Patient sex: M
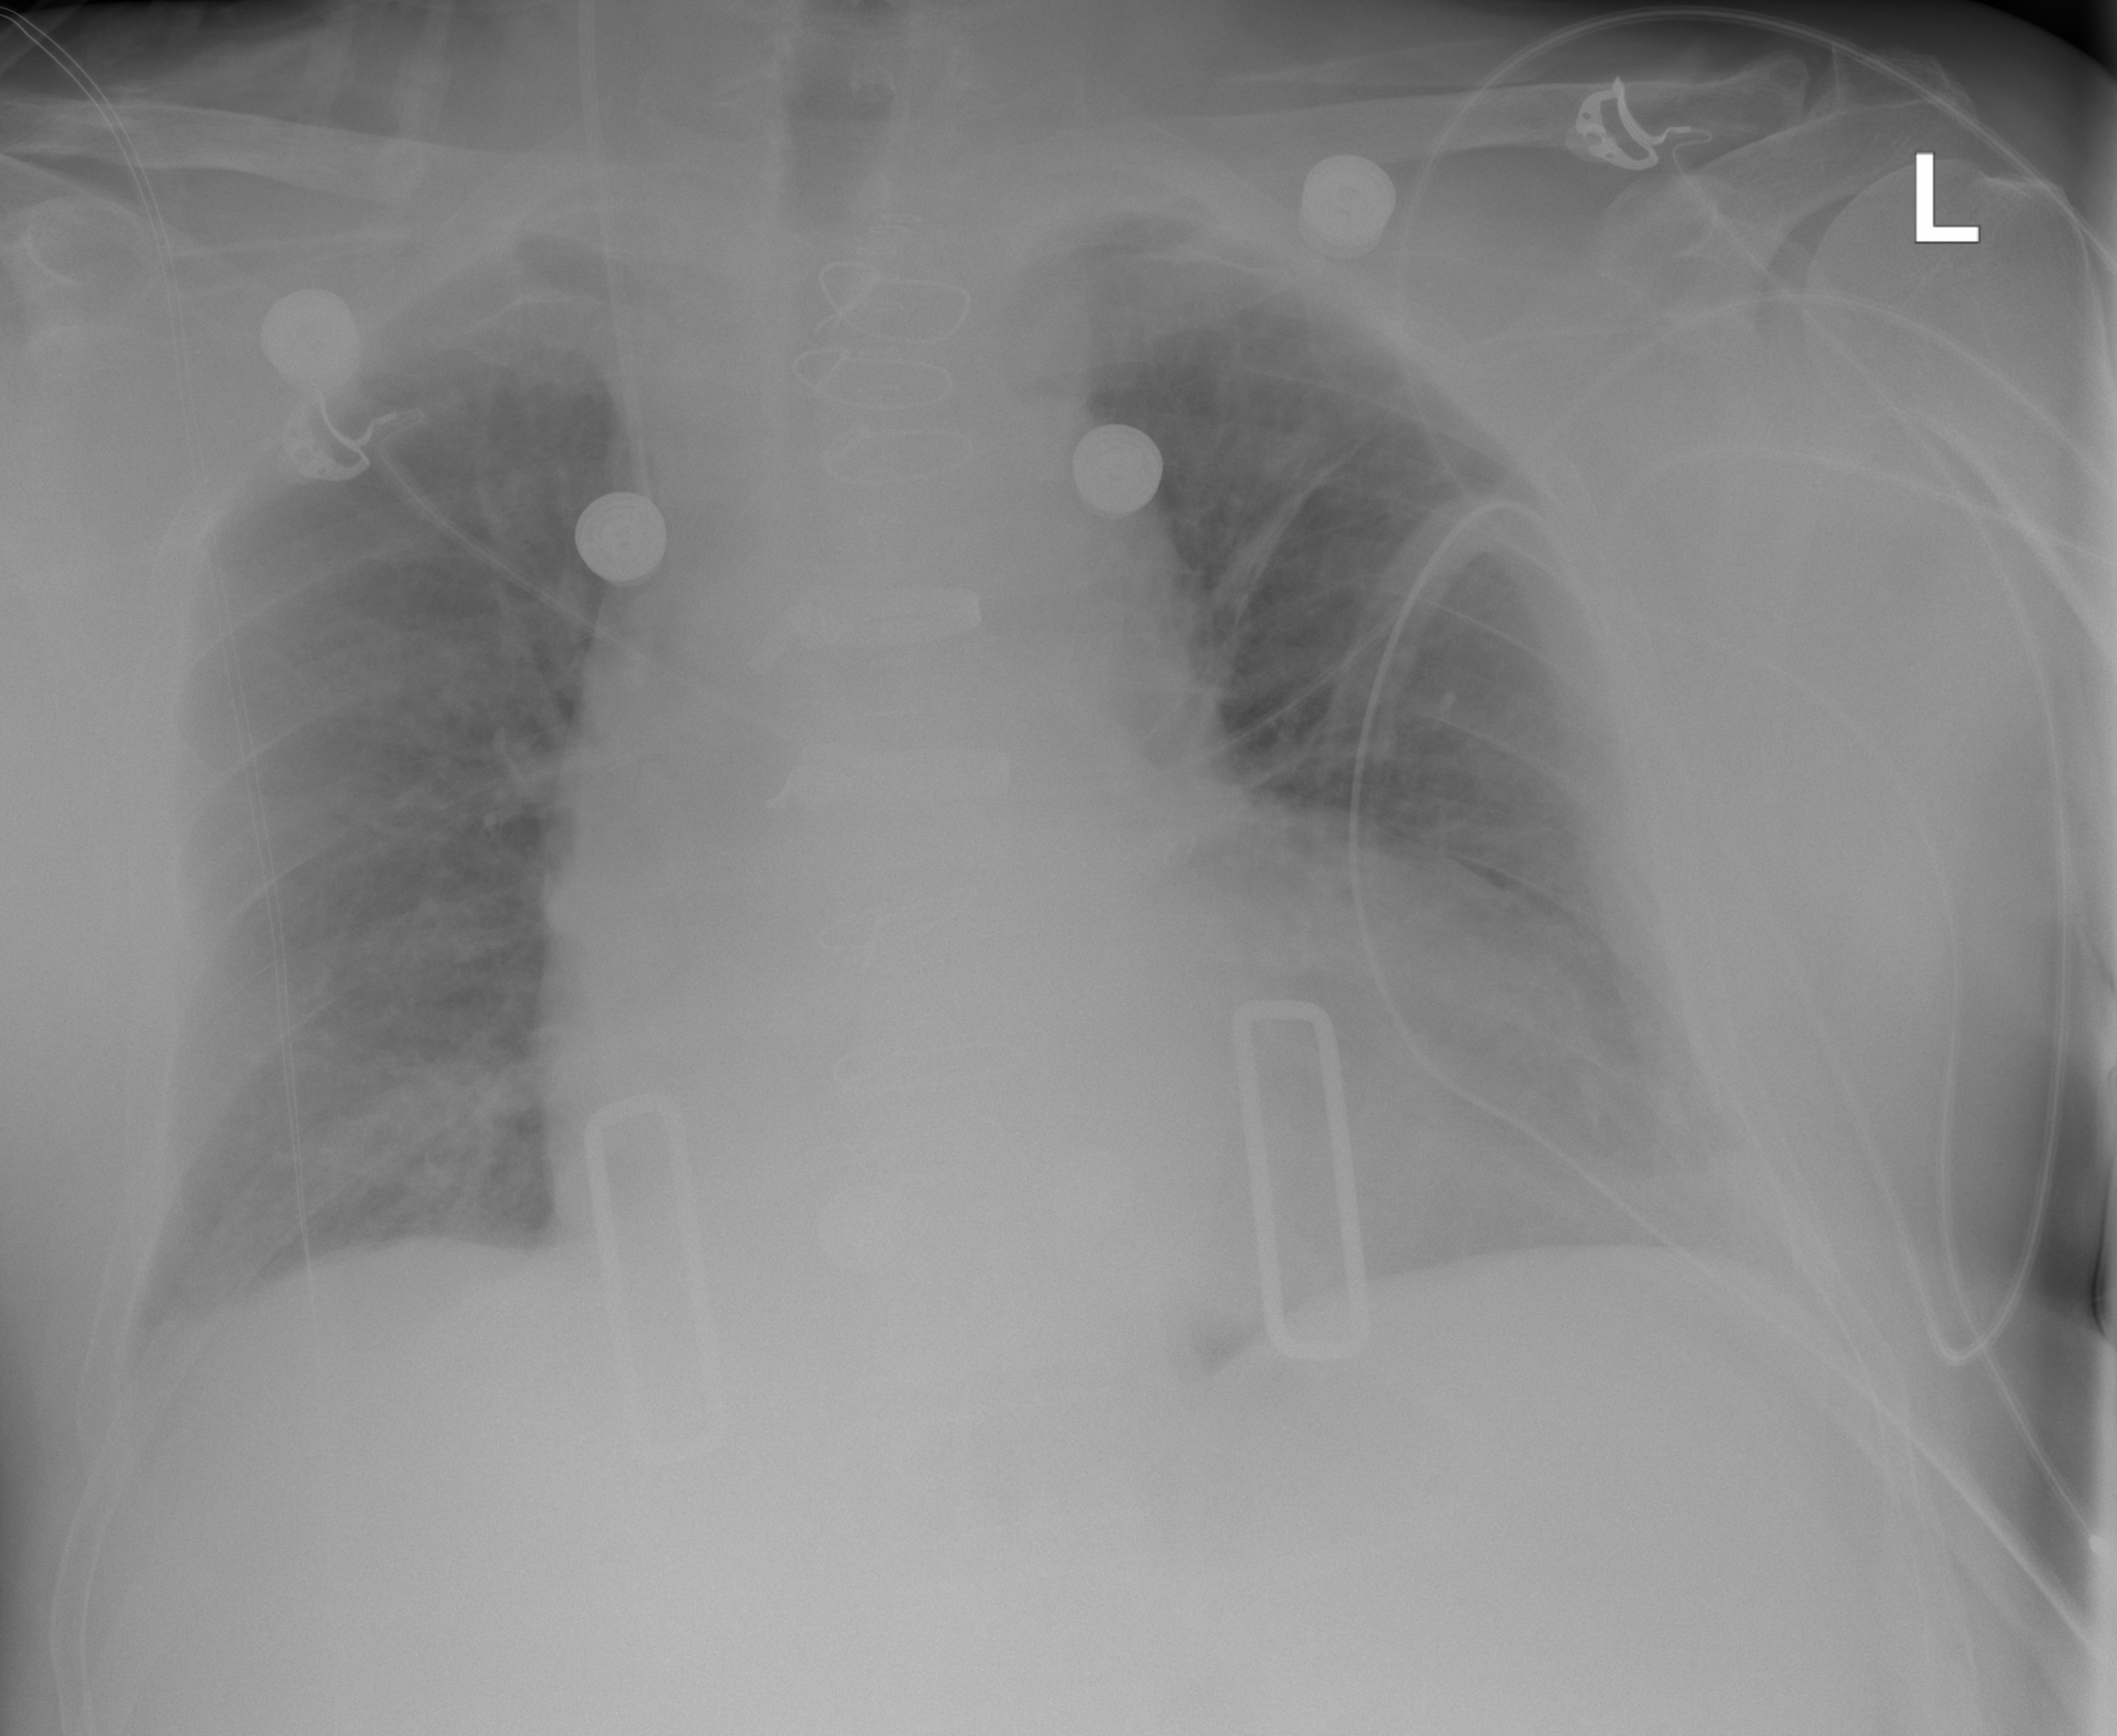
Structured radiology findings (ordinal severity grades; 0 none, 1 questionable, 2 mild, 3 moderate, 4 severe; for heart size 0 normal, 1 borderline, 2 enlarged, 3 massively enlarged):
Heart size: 2
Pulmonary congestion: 0
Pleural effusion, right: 2
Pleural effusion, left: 2
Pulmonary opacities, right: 0
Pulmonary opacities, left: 0
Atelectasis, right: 2
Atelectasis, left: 2